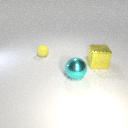
large yellow metal cube in front of small yellow rubber sphere